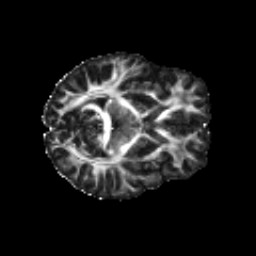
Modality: FA
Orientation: axial
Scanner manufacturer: siemens
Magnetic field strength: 3 T
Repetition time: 4.16 s
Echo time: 0.0806 s